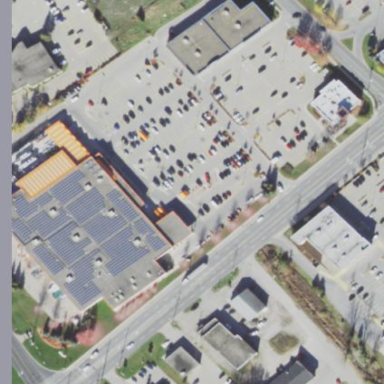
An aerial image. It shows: Retail area.